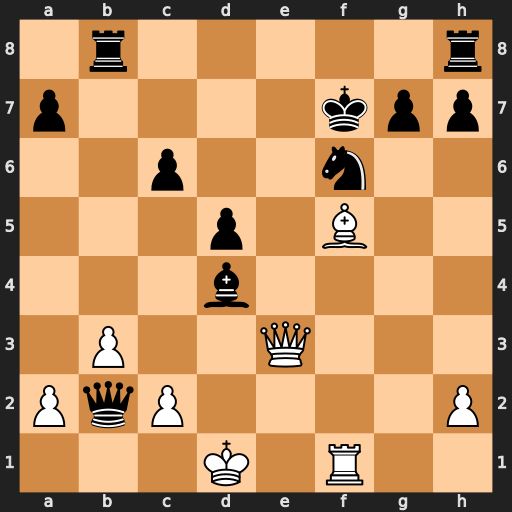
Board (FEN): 1r5r/p4kpp/2p2n2/3p1B2/3b4/1P2Q3/PqP4P/3K1R2
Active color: w
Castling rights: -
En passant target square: -
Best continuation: Qe6+ Kf8 Qd6+